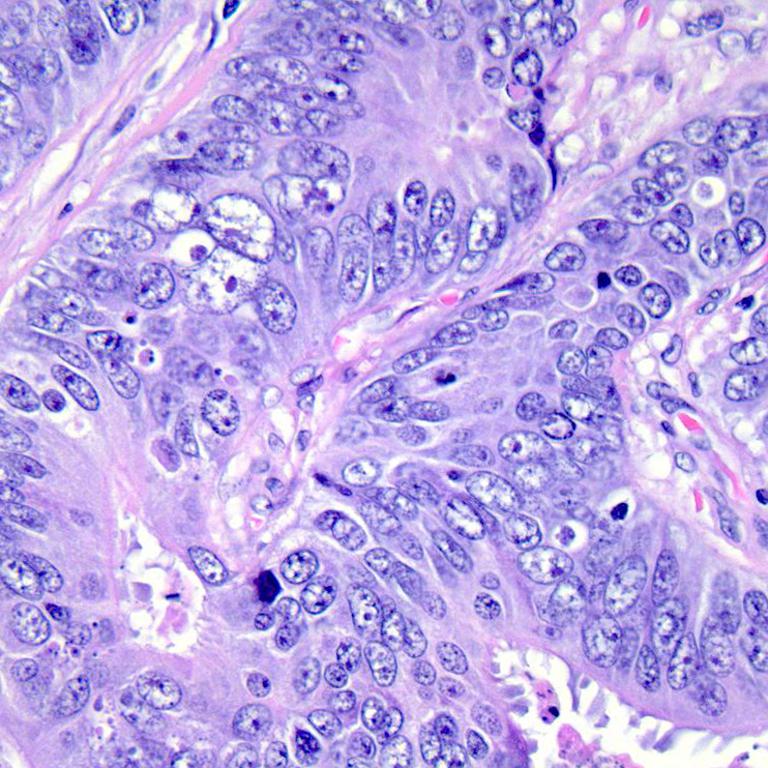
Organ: colon
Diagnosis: adenocarcinomas